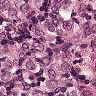
Metastatic tissue present: yes